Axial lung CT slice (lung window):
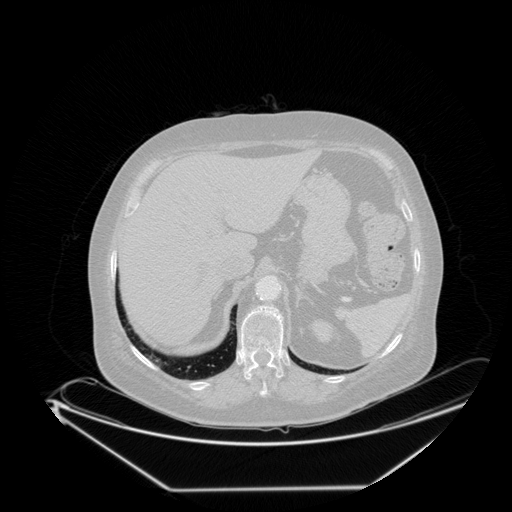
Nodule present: no